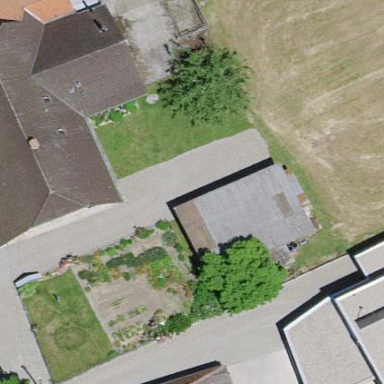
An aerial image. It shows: Garage building.